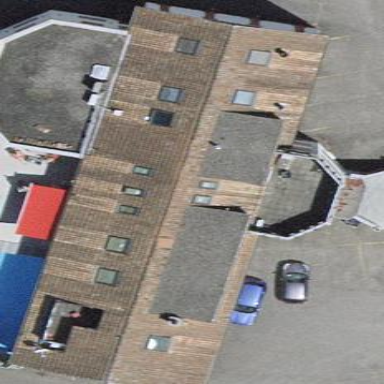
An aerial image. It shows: Commercial building.